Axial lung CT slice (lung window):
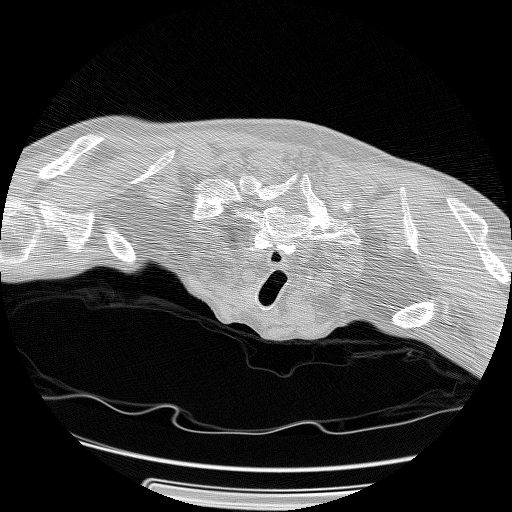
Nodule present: no